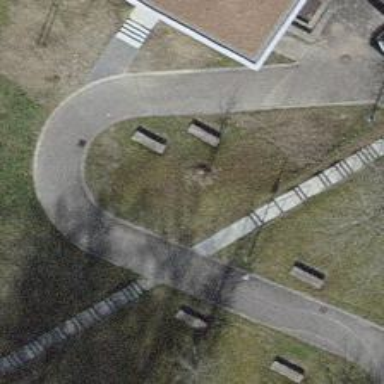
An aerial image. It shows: Concrete steps.